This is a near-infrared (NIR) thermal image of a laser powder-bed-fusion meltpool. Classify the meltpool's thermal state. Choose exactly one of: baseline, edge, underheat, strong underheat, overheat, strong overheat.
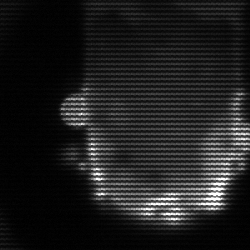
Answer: baseline